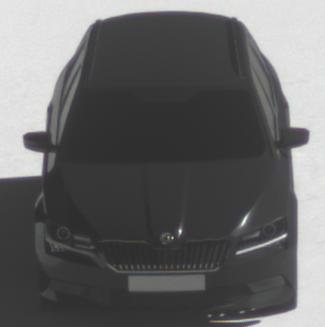
Make: Skoda
Model: Superb Combi 1.4 TSI
Detailed model: Superb (III) Combi
Model produced from: 2015/09
Model produced until: 2018/06
Doors: 5
Color: black
Road condition: dry road
Daytime: morning or afternoon
Contrast: high contrast